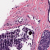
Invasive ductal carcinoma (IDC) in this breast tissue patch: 0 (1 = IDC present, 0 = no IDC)